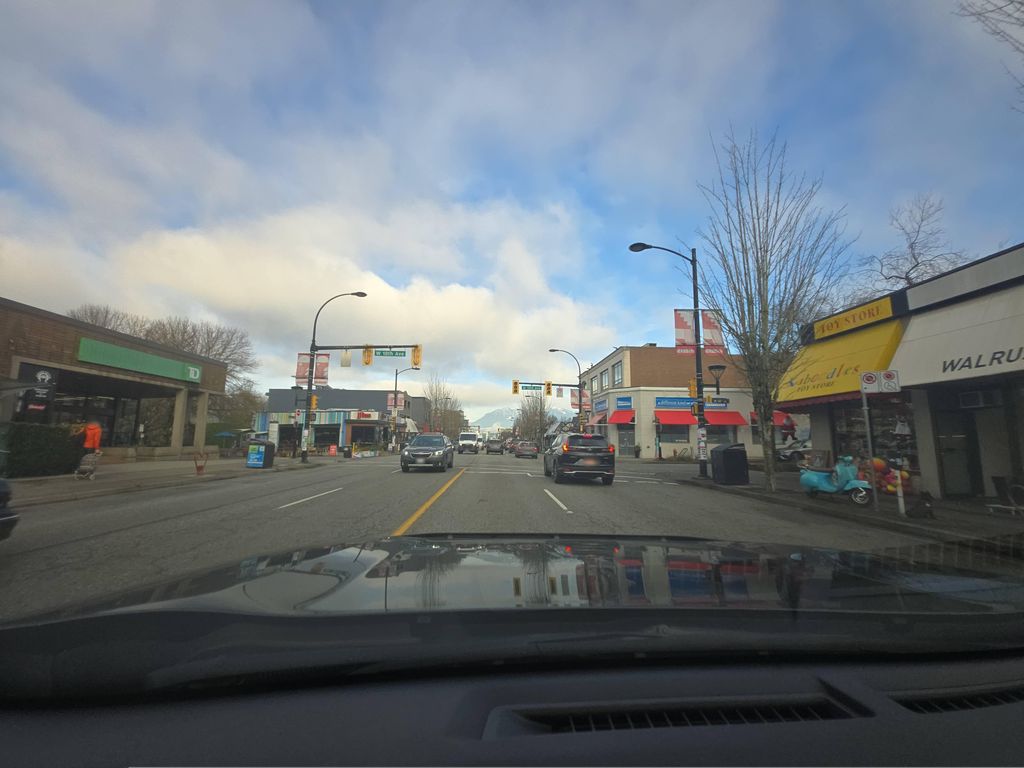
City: vancouver